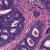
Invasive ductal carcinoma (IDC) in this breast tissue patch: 0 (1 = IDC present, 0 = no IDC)